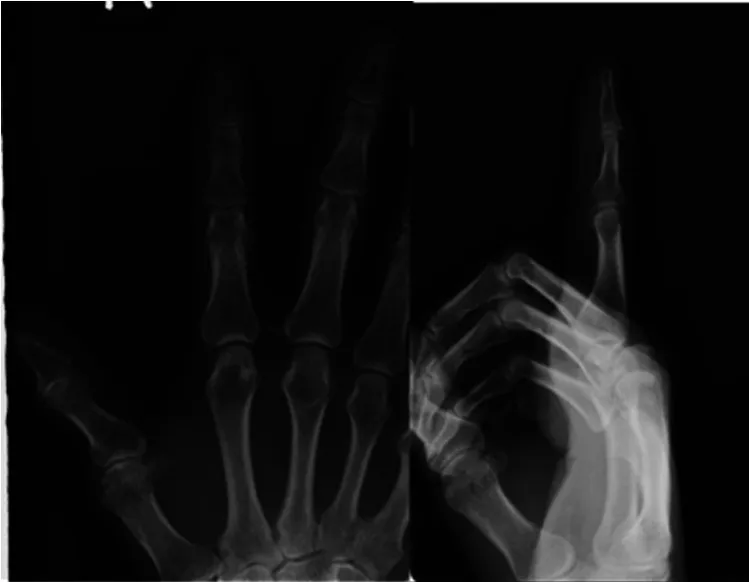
Postoperative x-ray depicting no residual calcifications.
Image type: radiology (x_ray)